Breast ultrasound image
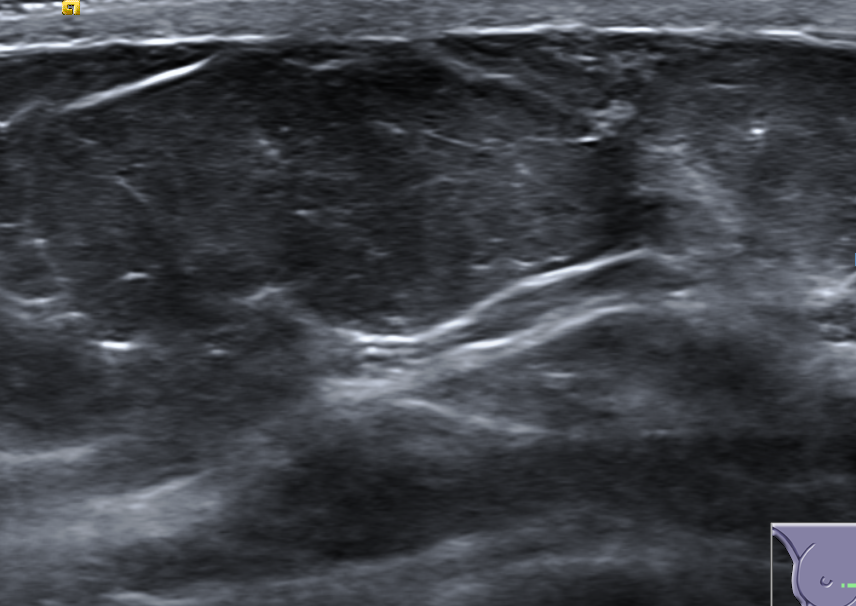
Diagnosis: normal